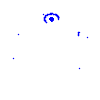
Particle: kaon